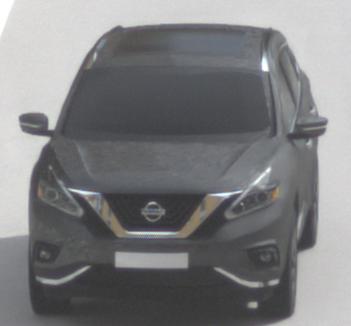
Make: Nissan
Model: Murano
Detailed model: Gen. 3 Z52
Model produced from: 2015
Doors: 5
Color: gray
Road condition: dry road
Daytime: morning or afternoon
Contrast: low contrast